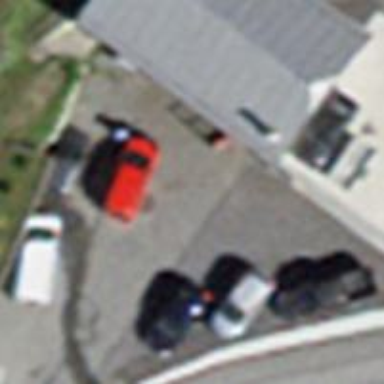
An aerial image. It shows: Car repair shop.